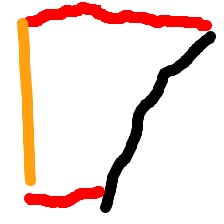
Shape: trapezoid